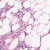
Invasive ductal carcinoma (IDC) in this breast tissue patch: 1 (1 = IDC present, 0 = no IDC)